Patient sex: M
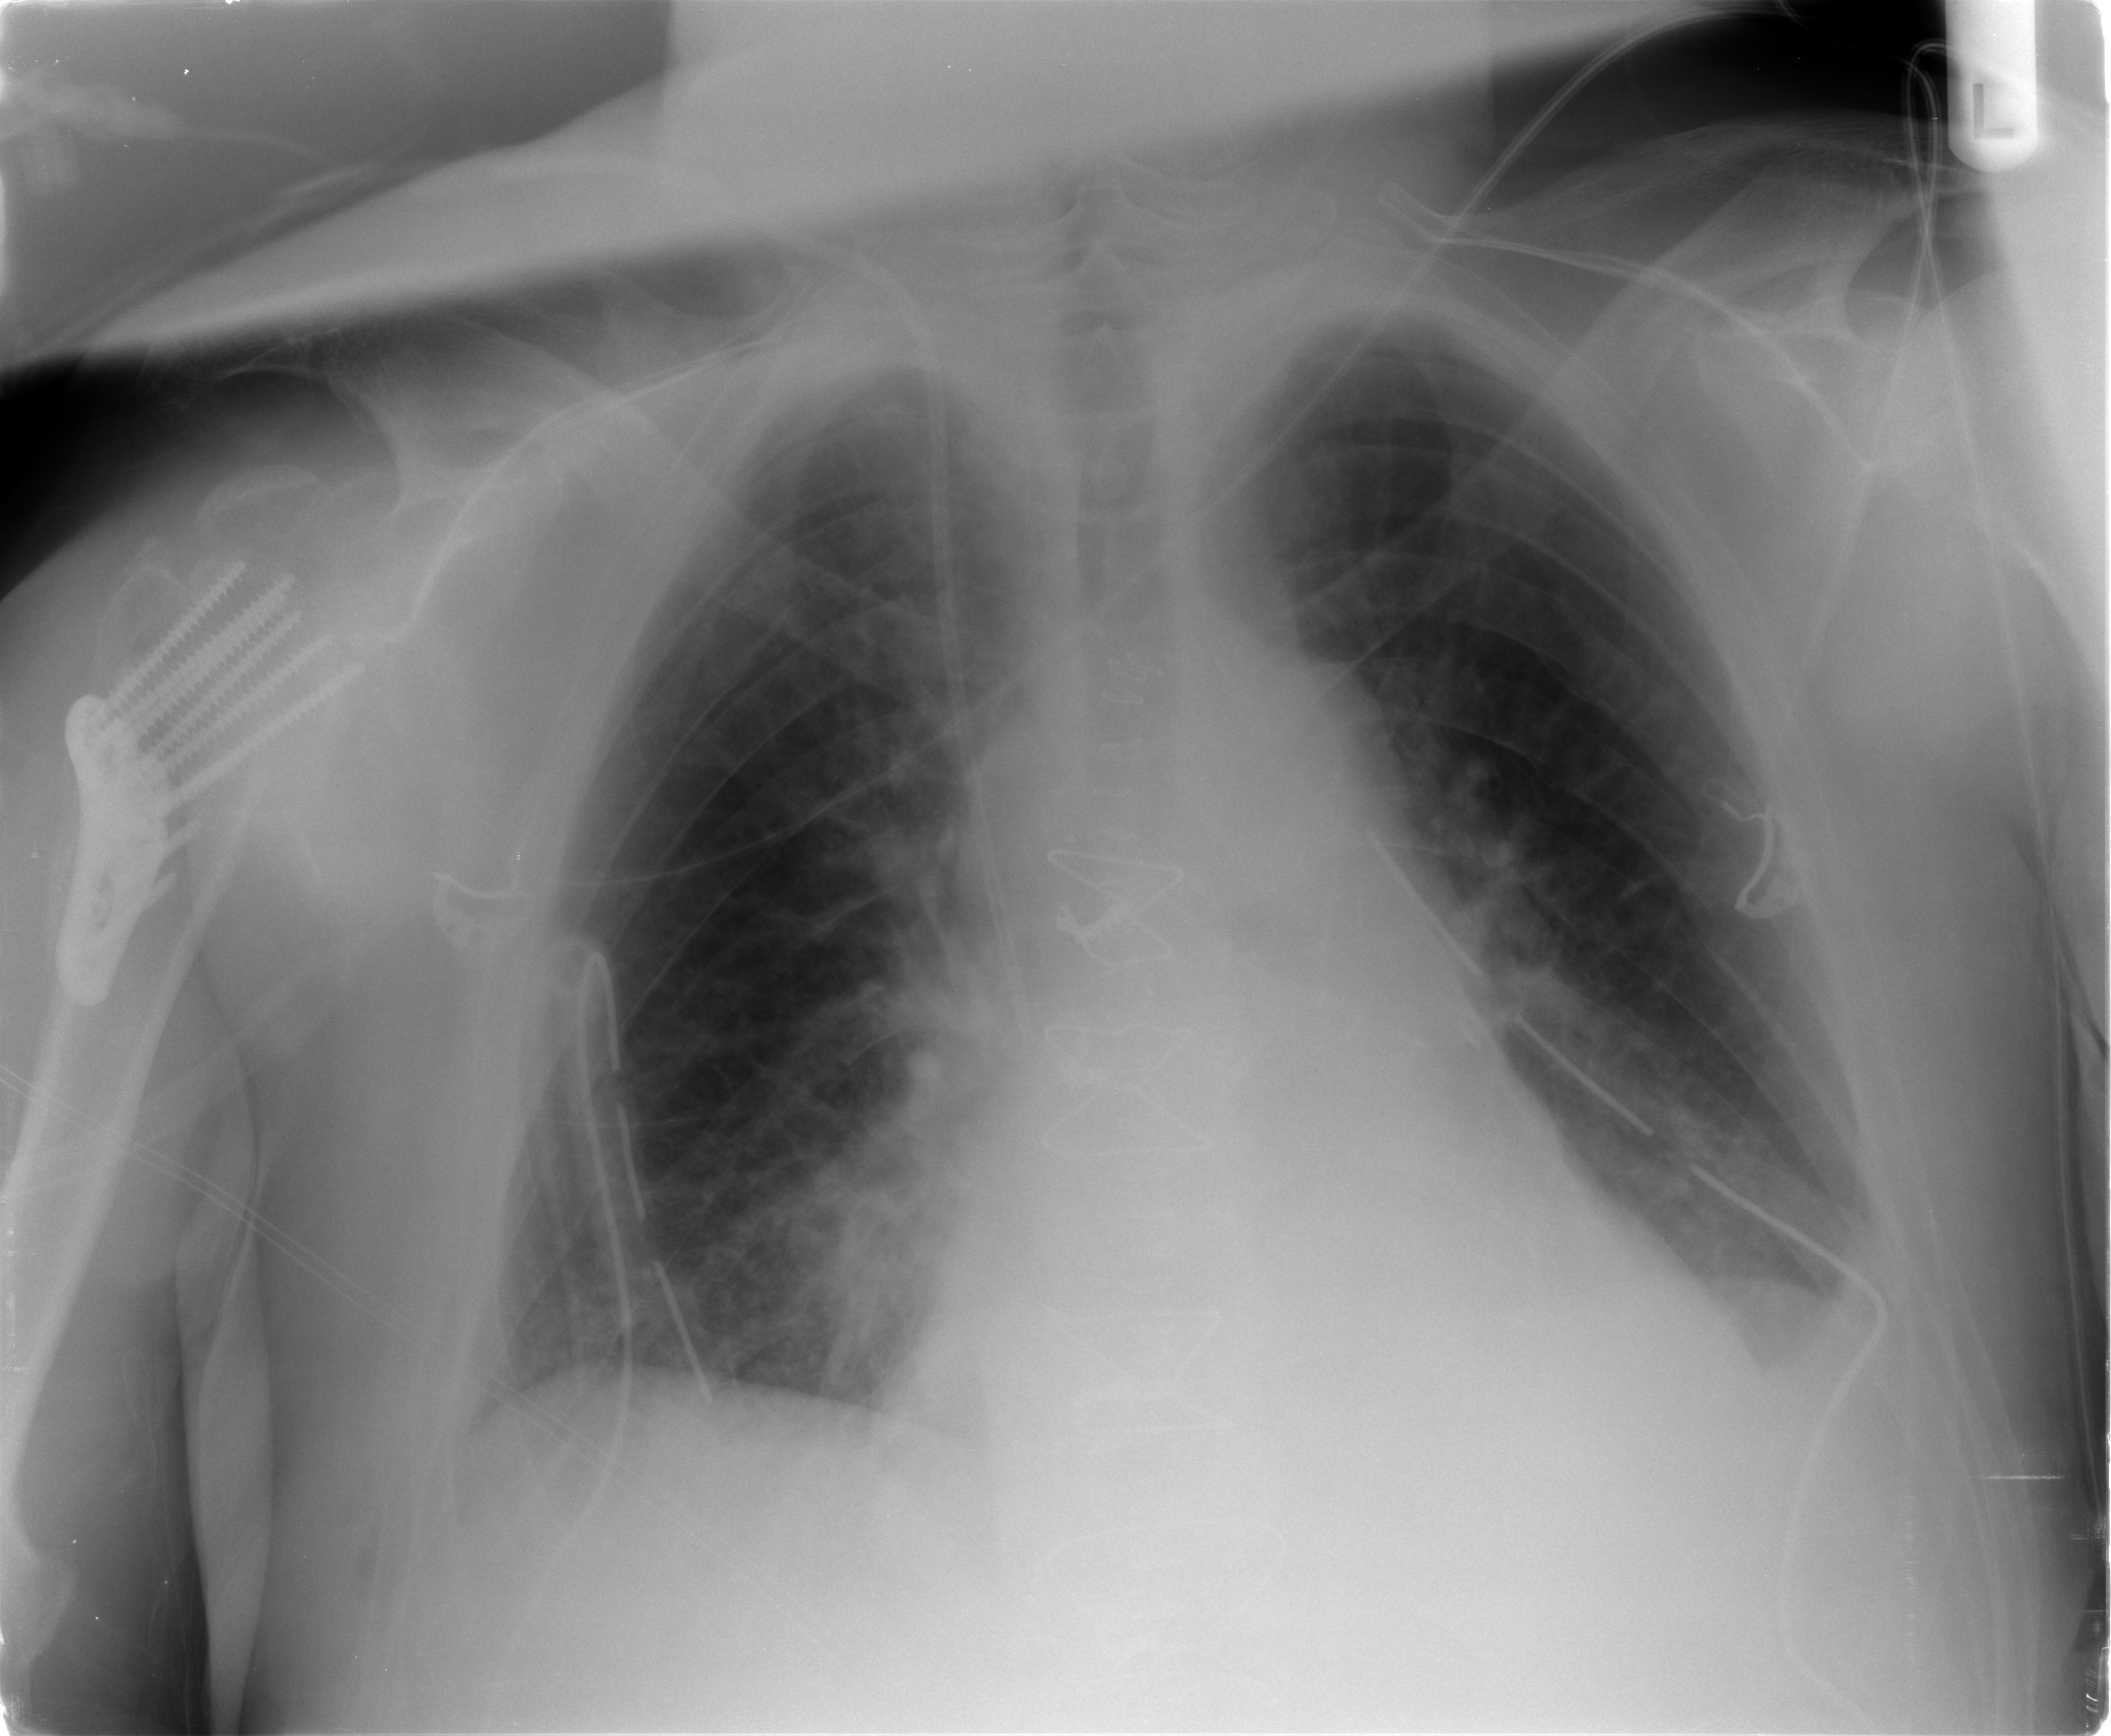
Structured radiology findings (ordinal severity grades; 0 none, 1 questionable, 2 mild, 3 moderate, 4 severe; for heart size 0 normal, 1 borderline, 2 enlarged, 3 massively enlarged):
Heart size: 0
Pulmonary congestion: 1
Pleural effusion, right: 0
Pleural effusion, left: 1
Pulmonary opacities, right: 2
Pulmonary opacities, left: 0
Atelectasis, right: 2
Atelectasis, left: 1